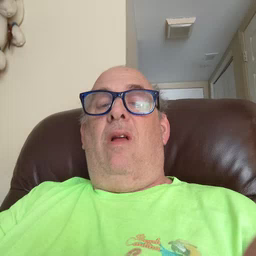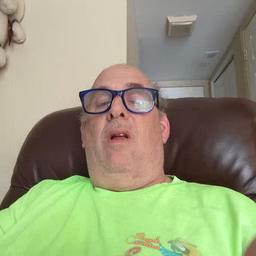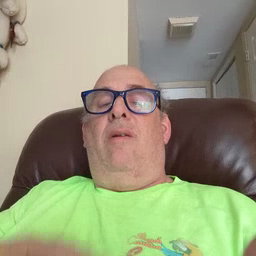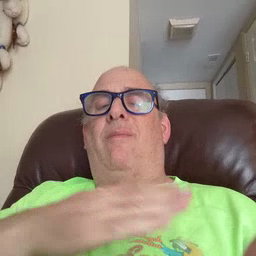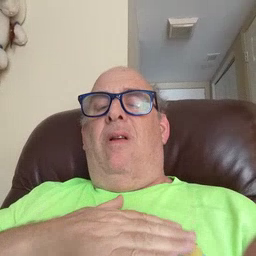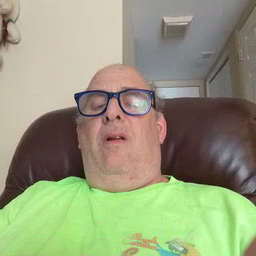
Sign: minemy